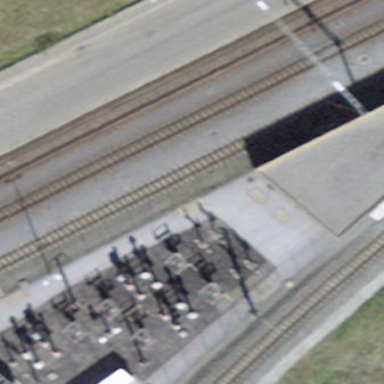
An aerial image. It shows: Traction substation.